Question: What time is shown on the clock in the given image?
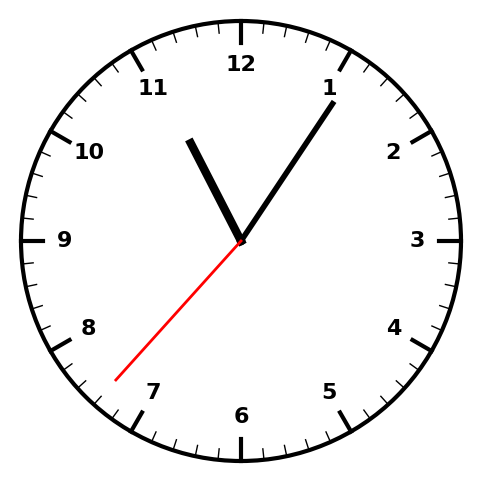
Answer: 11:05:37